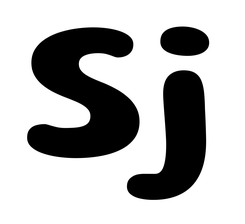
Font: Gluten_SemiBold